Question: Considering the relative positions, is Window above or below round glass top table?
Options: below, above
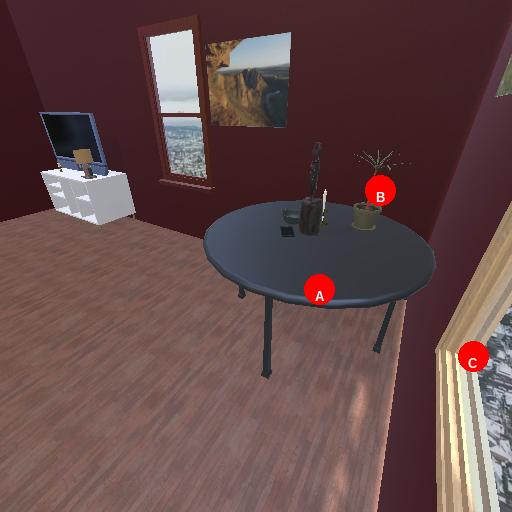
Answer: below